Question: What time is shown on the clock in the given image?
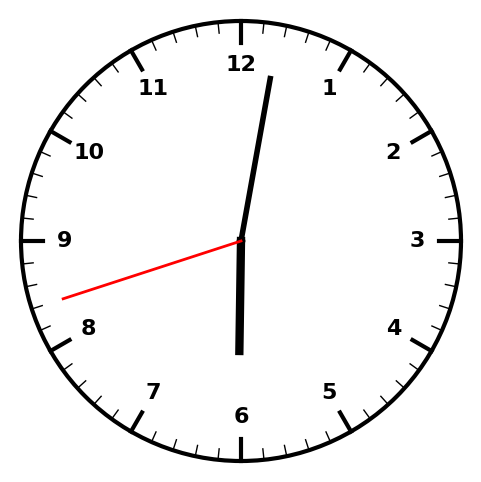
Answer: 06:01:42